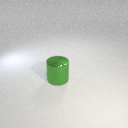
large green metal cylinder